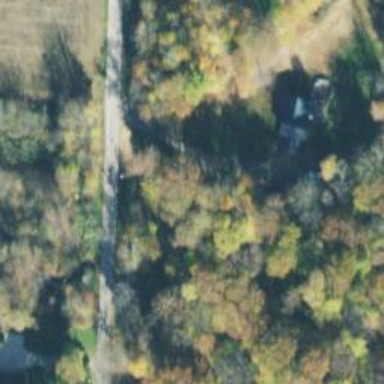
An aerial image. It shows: Driveway leading to service road.